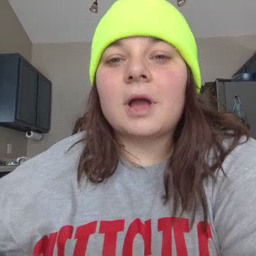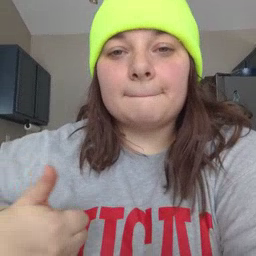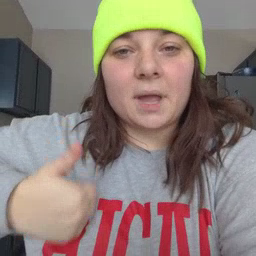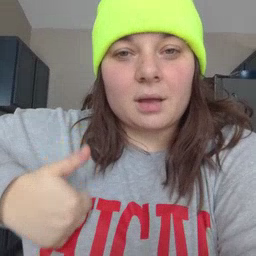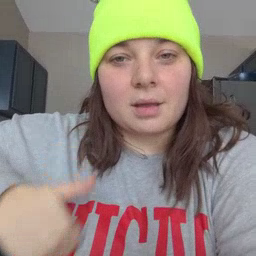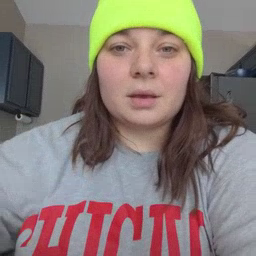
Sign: bath